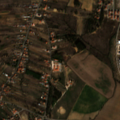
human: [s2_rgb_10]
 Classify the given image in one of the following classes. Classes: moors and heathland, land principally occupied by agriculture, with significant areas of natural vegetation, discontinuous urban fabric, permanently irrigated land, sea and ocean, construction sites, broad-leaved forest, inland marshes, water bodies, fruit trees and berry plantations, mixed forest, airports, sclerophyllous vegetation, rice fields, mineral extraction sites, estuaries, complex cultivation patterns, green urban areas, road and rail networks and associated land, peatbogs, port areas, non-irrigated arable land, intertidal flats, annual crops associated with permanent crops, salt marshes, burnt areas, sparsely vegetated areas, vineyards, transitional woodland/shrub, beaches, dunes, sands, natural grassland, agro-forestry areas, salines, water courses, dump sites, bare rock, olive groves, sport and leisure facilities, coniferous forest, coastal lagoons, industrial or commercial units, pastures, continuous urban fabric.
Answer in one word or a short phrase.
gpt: continuous urban fabric, discontinuous urban fabric, industrial or commercial units, permanently irrigated land, olive groves, complex cultivation patterns